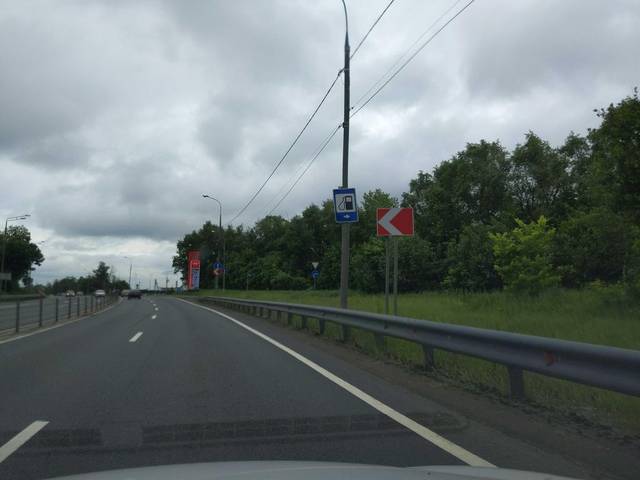
Region: Russia
Coordinates: 56.068, 37.517